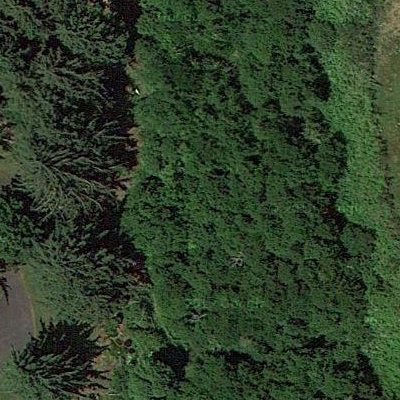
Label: eForest